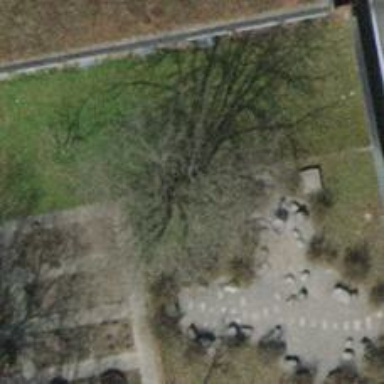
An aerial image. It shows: Deciduous broadleaved tree.